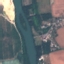
Label: River